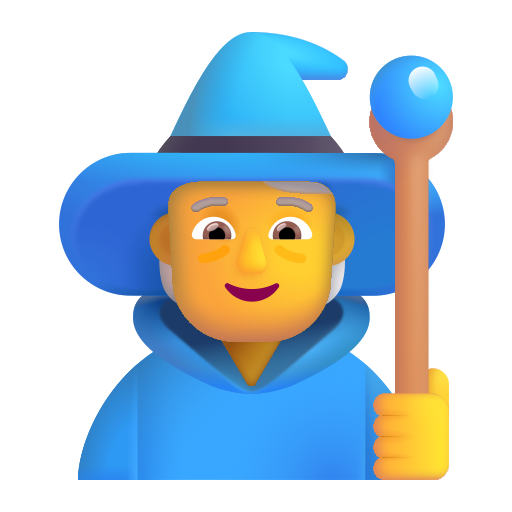
person mage color default